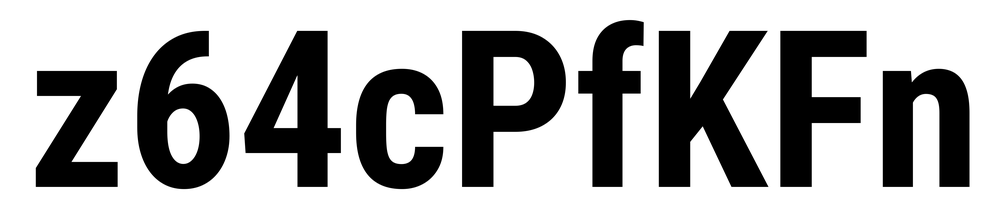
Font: Roboto_Condensed_Bold